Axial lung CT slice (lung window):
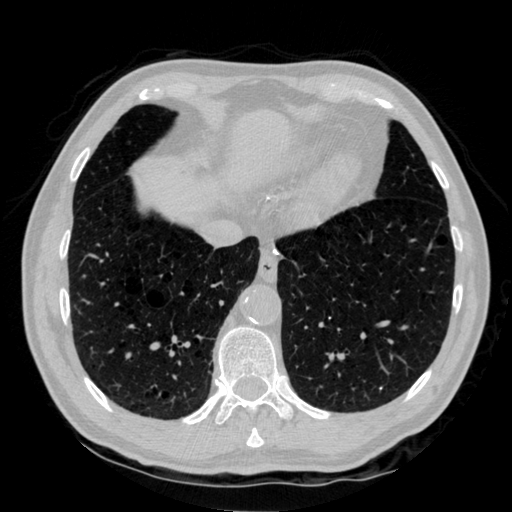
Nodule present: no